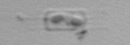
Label: Skeletonema